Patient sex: M
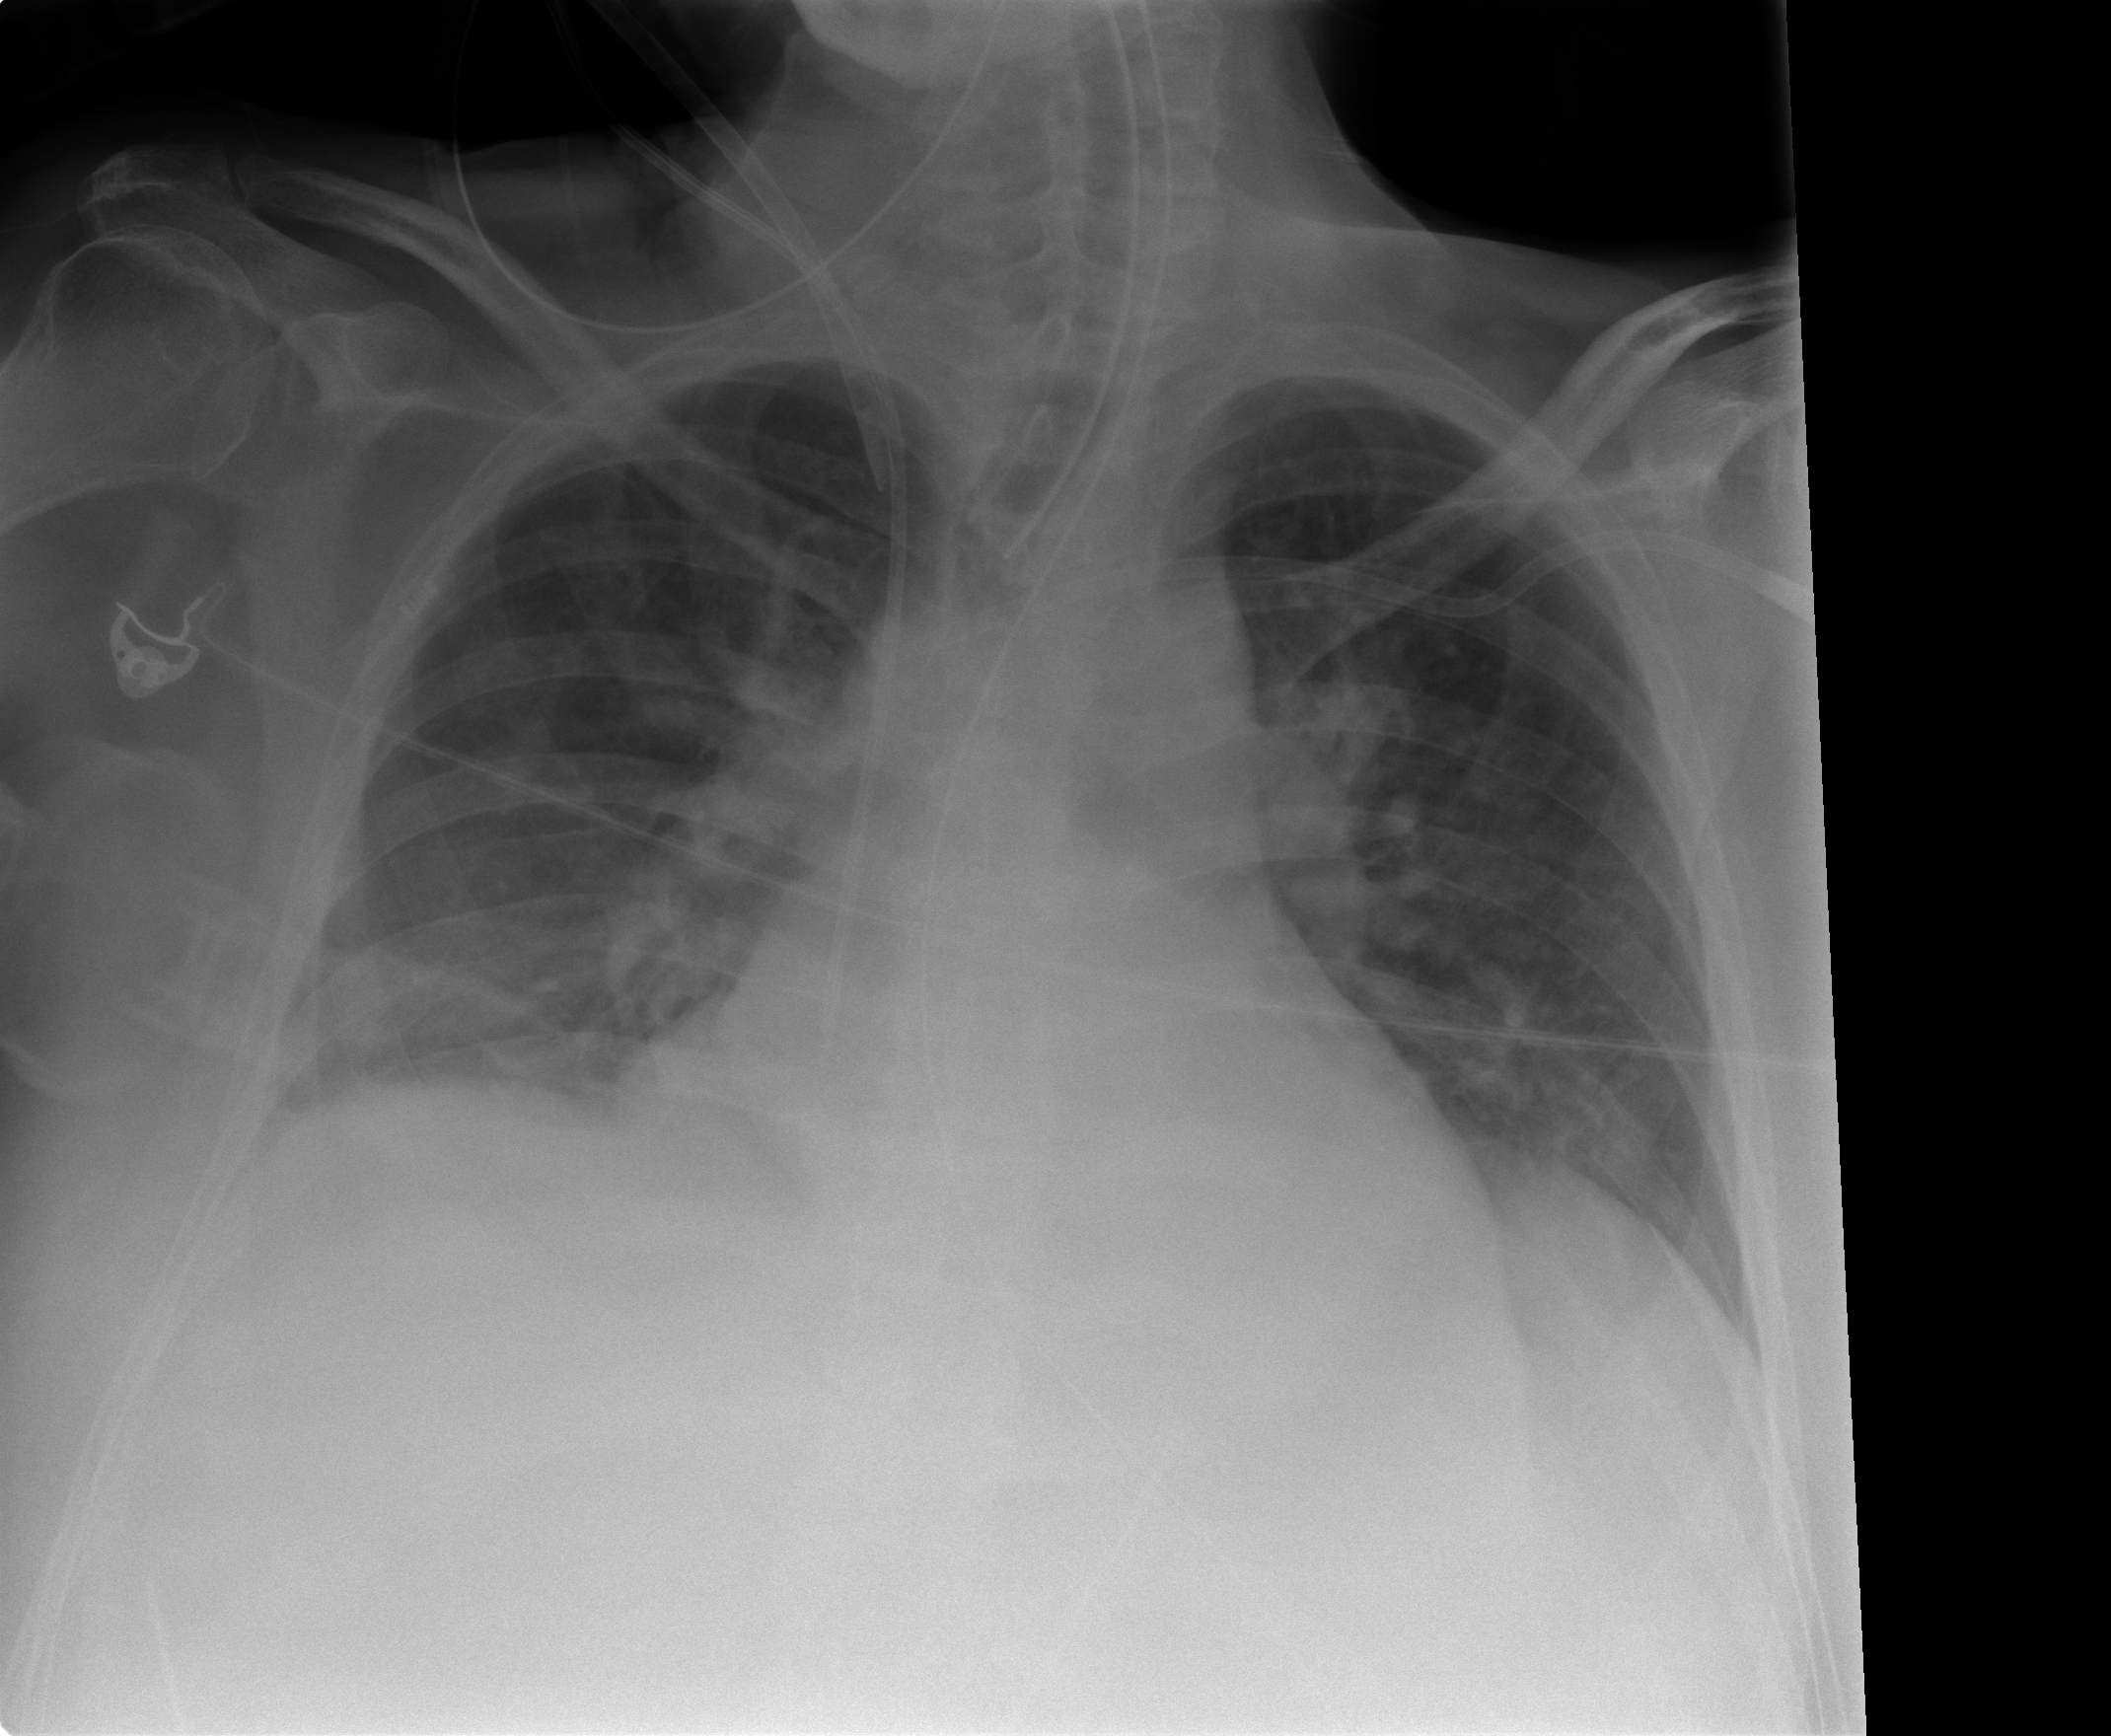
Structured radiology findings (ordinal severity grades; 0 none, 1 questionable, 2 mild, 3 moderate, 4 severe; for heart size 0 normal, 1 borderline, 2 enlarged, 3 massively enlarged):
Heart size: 0
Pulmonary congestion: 0
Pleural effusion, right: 1
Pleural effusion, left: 0
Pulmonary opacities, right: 0
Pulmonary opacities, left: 0
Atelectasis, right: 2
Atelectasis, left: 2